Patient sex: M
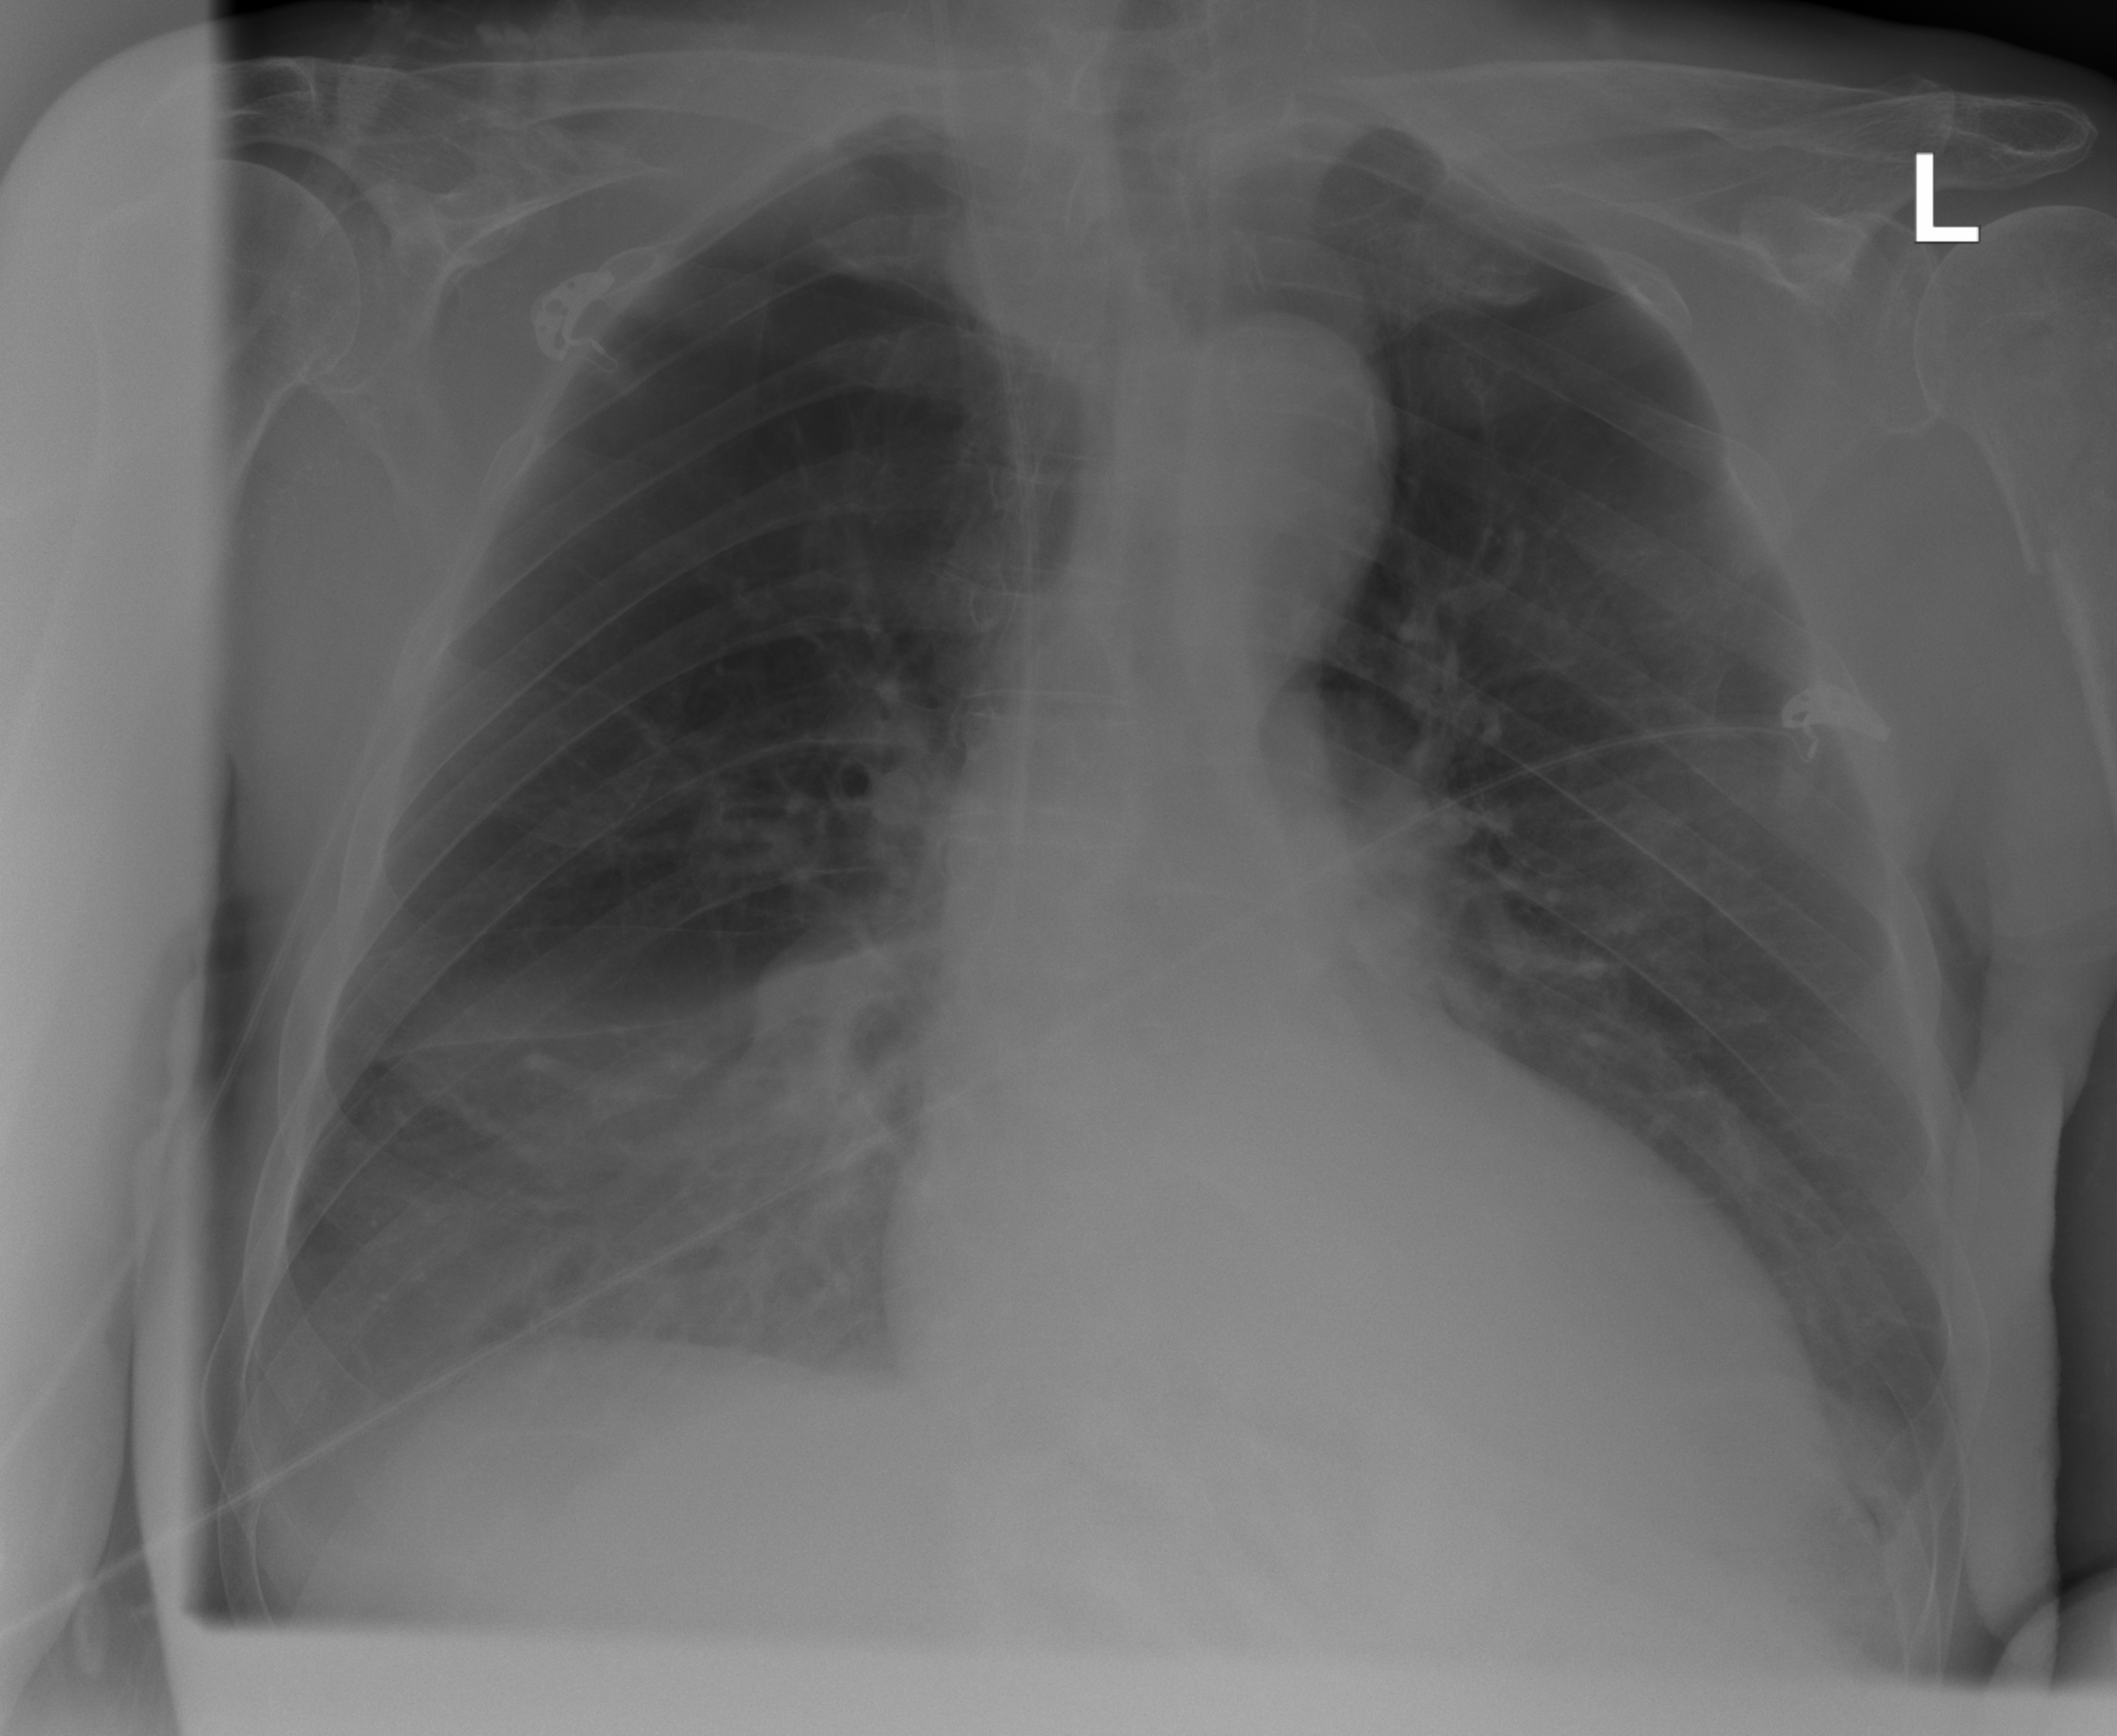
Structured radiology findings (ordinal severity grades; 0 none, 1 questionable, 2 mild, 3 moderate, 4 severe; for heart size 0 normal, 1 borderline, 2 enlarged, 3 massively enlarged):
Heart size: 0
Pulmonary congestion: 0
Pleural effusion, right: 1
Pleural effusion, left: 0
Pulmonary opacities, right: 2
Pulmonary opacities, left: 0
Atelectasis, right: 2
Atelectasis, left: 0